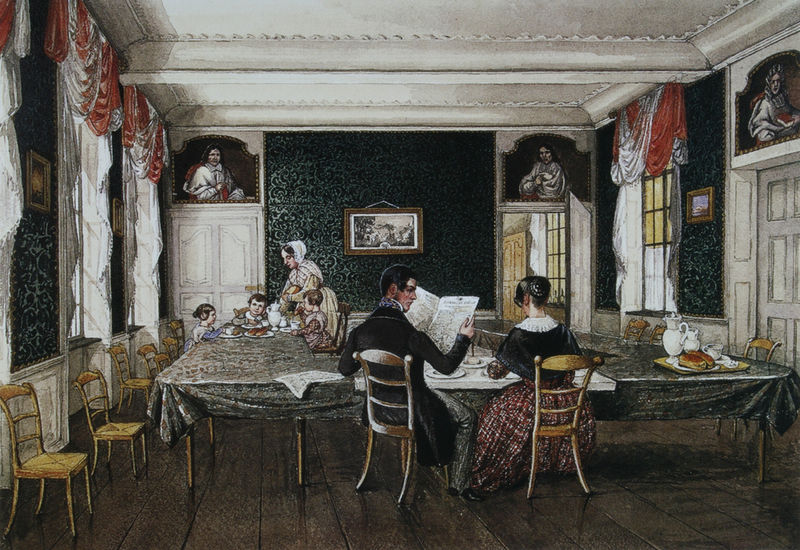
Titel: Die Sargs beim Frühstück in einem Hotel in Lüttich
Künstler: Mary Ellen Best
Schlagwörter: dunkel, gemälde, mann, schatten, weiß, frauen, grün, menschen, mädchen, sitzen, braun, café, fenster, frau, frisur, grau, haar, hell, holz, kleid, licht, raum, rücken, schwarz, stuhl, stühle, szene, tisch, tische, tür, türkis, zeichnung, zimmer, haus, rot, tuch, haube, muster, ornament, rock, anzug, hemd, hose, wand, architektur, arm, dienerin, knoten, kragen, mensch, rahmen, tablett, teller, bild, holzstuhl, innenraum, möbel, portrait, porträt, tischdecke, tischtuch, vorhang, morgen, boden, gold, interieur, reich, sessel, stoff, decke, eltern, familie, innen, kind, mutter, paar, kinder, kanne, keramik, krug, beine, bein, dutt, magd, bilder, bilderrahmen, papier, wohnzimmer, türen, jungen, tag, dielen, saal, essen, tafel, falte, tapete, vorhänge, holzboden, kaffee, lesen, ornamente, wandmalerei, bedienstete, dienstmädchen, hausdame, zofe, brot, esszimmer, flügeltür, stuck, tasse, bohlen, durchgang, tee, junge, gehrock, betrachter, serviette, wei, offen, knabe, porzellan, fenter, amme, geschirr, kaffeekanne, kuchen, service, druck, stich, zeitung, bürger, schawrz, kinderfrau, dielenboden, mahlzeit, kleinkind, biedermeier, kännchen, tassen, rau, ehepaar, thonet, stuhlbein, bürgerlich, schwart, frühstück, stuckdecke, kaffe, dienstmagd, vorhand, milchkännchen, maid, supraporte, speisezimmer, speise, speisesaal, kindermädchen, petrol, ram, gouvernante, innendekoration, pelerine, ehepar, nanny, bodendiele, bodendielen, familie biedermeier, frühstückszimmer, peöerine, u förmig, wachstuch, früstük, frühstrück, sessel boden, zeutung, u förmiger tisch